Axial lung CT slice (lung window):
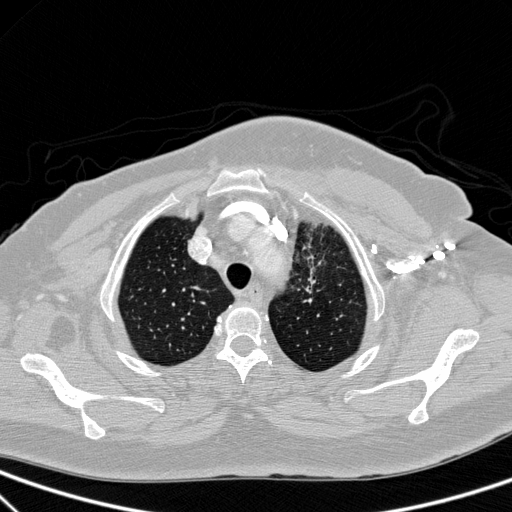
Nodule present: no